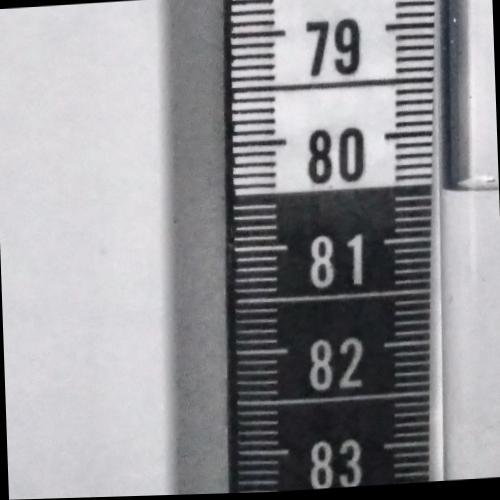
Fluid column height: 80.5 cm